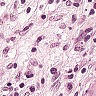
Metastatic tissue present: yes